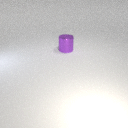
large purple metal cylinder